Question: How can I implement the behaviour of an Android Toast, that is, a floating message that is auto dismissed after some seconds without requiring a user interaction?

Thanks
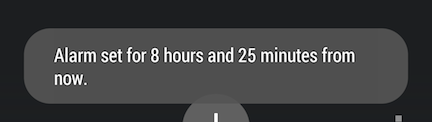
Answer: In Windows Phone there are <URL>. They can be showed on demand or be scheduled. They are shown at the top of the screen and dissapear after a while. A sample toast showed on demand can look like this:
'''
ToastTemplateType toastTemplate = ToastTemplateType.ToastText02;
XmlDocument toastXml = ToastNotificationManager.GetTemplateContent(toastTemplate);
XmlNodeList textElements = toastXml.GetElementsByTagName("text");
textElements[0].AppendChild(toastXml.CreateTextNode("MyApp"));
textElements[1].AppendChild(toastXml.CreateTextNode("Message"));
ToastNotificationManager.CreateToastNotifier().Show(new ToastNotification(toastXml));
'''
You will find more information <URL>.
NOTE that the code above is for WP8.1 RunTime and Universal apps. If you are looking for example, take a look st <URL>.